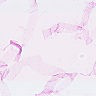
Metastatic tissue present: no